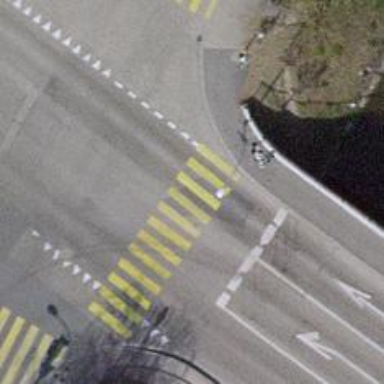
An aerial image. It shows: Footway with marked crossing. The surface is asphalt.